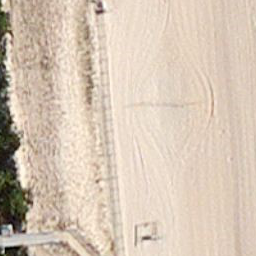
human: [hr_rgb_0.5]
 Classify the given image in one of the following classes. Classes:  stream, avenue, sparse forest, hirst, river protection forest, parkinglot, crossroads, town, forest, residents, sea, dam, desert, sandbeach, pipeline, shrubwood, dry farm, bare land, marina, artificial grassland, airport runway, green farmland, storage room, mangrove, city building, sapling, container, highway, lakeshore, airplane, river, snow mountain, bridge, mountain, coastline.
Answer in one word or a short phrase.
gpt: sandbeach